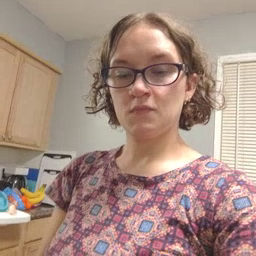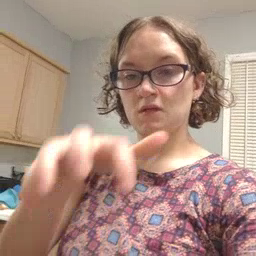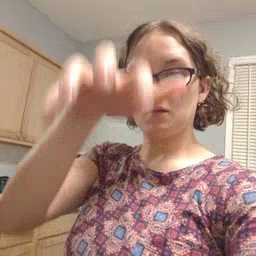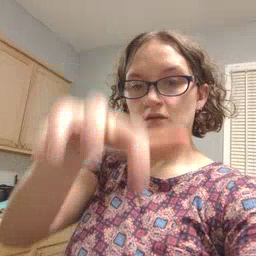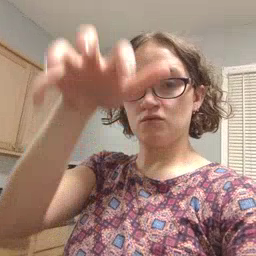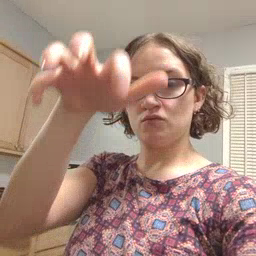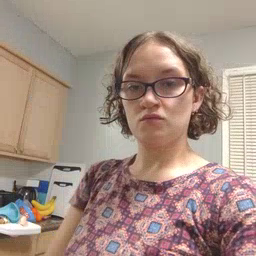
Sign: alligator